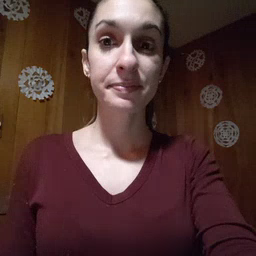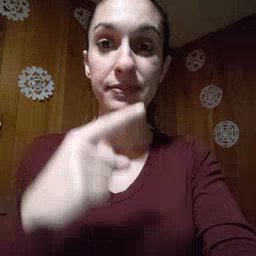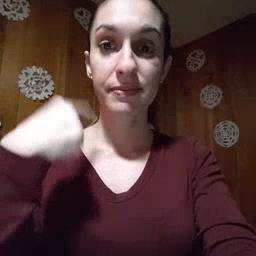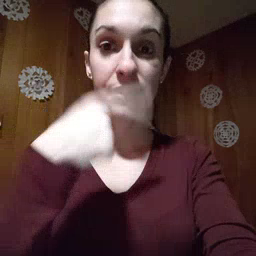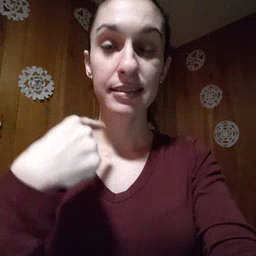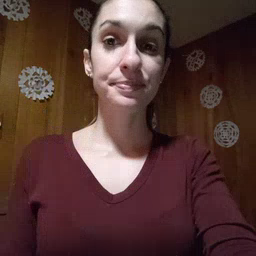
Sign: face